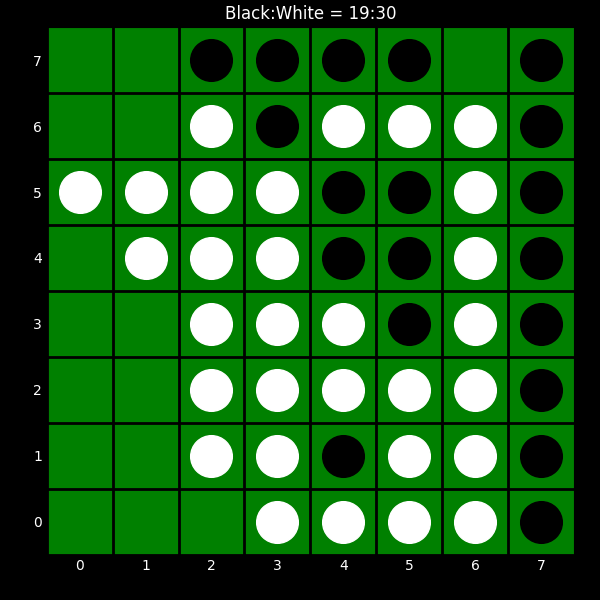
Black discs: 19
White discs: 30